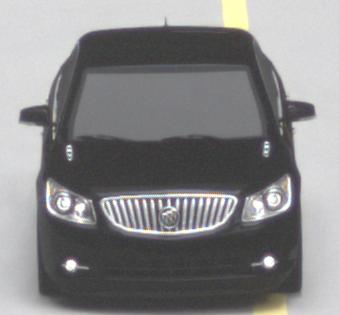
Make: Buick
Model: LaCrosse
Detailed model: Gen. 2
Model produced from: 2009
Model produced until: 2016
Doors: 4
Color: black
Road condition: dry road
Daytime: midday
Contrast: medium contrast